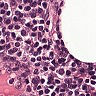
Metastatic tissue present: no